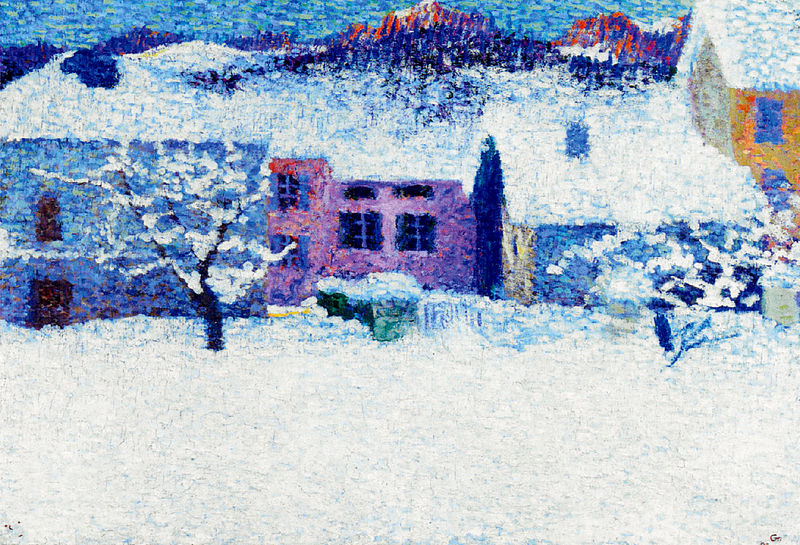
Titel: Nuova neve, Neuer Schnee
Künstler: Giovanni Giacometti
Standort: Aarau
Institution: Aargauer Kunsthaus
Schlagwörter: baum, blau, dunkel, gemälde, himmel, weiß, wolken, bäume, gelb, impressionismus, landschaft, ocker, stadt, äste, bunt, fenster, hell, orange, straße, tür, dach, eis, gebäude, haus, rot, schnee, weg, wiese, zaun, beige, malerei, architektur, bild, öl, ferne, horizont, häuser, kalt, stamm, zweige, busch, büsche, kontrast, wald, schornstein, garten, farbig, ansicht, fassade, pointilismus, last, berge, farben, gebirge, dorf, dächer, giebel, bergkette, lila, sonnenuntergang, violett, gartenzaun, lattenzaun, winter, innenhof, alpen, kälte, violet, tupfen, romantisch, siedlung, winterlandschaft, balu, schneebedeckt, volkskunst, bauten, russisch, schneien, reihenhaus, verschneit, vioett, gartentor, giacometti, flocken, leindwand, sweis, schneebild, kalt-warm kontrast